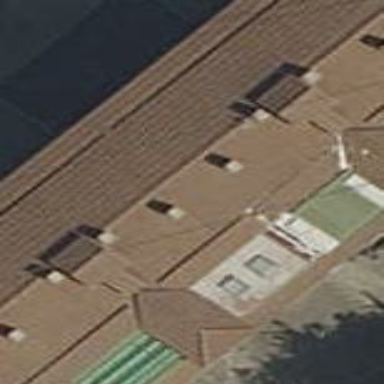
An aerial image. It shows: Part of building.